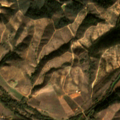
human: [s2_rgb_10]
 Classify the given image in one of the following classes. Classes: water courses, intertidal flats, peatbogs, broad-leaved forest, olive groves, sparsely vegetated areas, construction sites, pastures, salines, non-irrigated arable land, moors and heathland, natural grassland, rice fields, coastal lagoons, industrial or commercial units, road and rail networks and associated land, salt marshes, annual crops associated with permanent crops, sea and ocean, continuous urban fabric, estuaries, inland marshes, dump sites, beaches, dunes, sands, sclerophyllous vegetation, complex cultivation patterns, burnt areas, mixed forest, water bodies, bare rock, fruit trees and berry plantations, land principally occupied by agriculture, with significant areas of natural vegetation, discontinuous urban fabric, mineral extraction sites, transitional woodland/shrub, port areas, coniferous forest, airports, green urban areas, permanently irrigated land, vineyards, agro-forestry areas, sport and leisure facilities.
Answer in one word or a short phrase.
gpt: complex cultivation patterns, land principally occupied by agriculture, with significant areas of natural vegetation, broad-leaved forest, transitional woodland/shrub